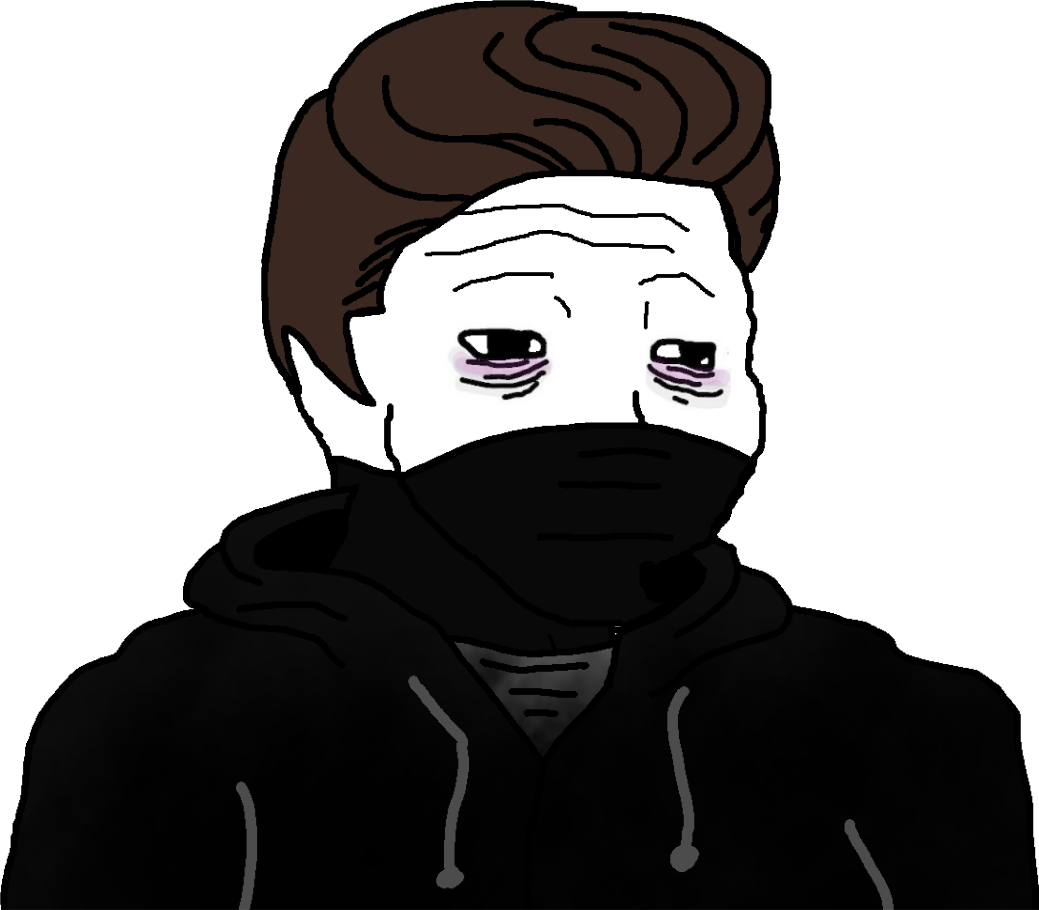
Label: 5_Tired_Wojak